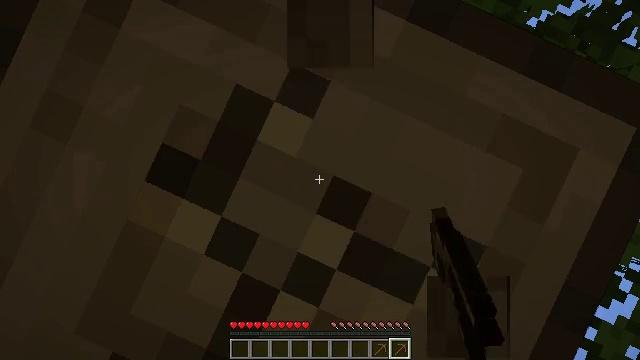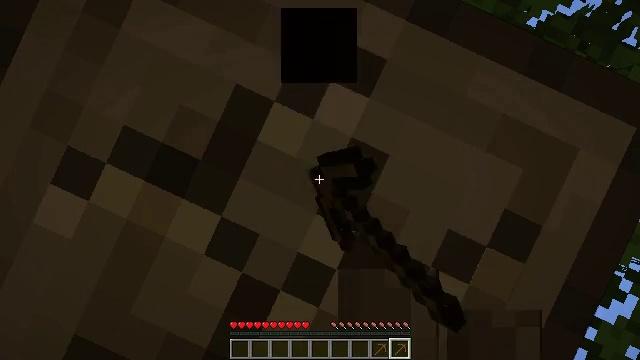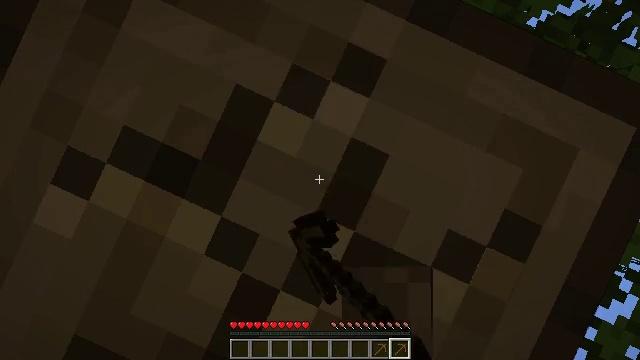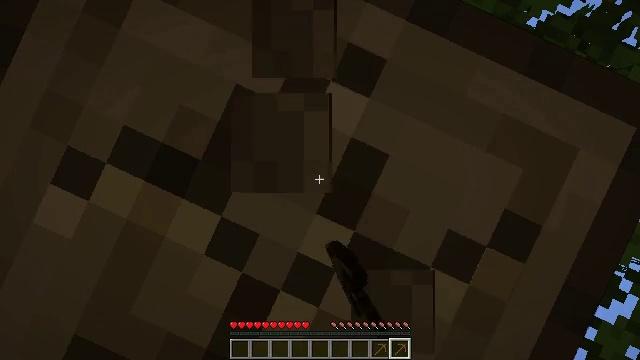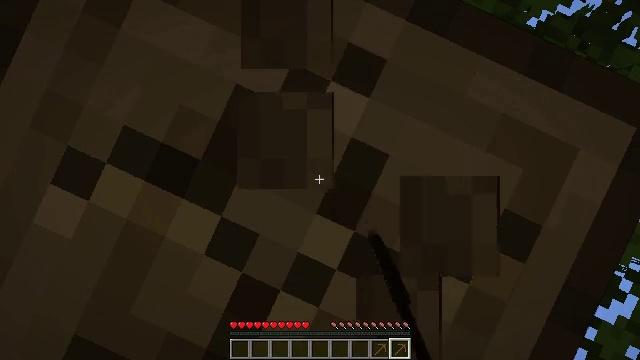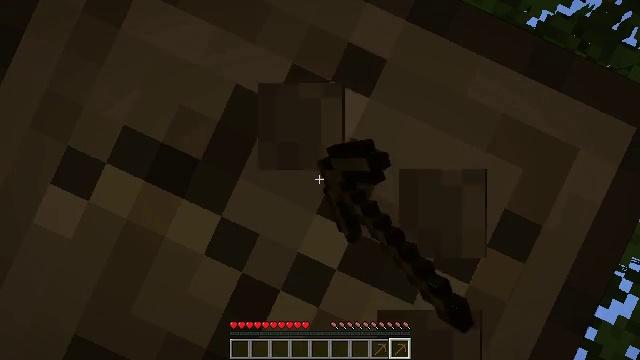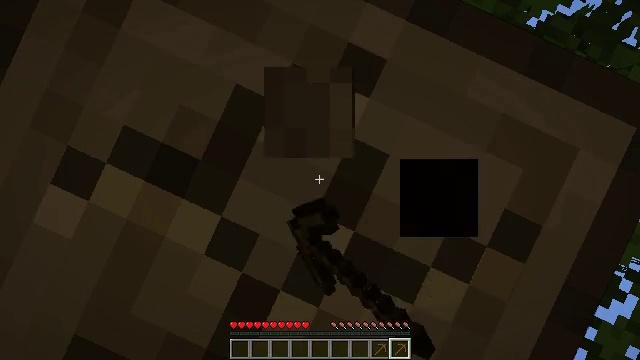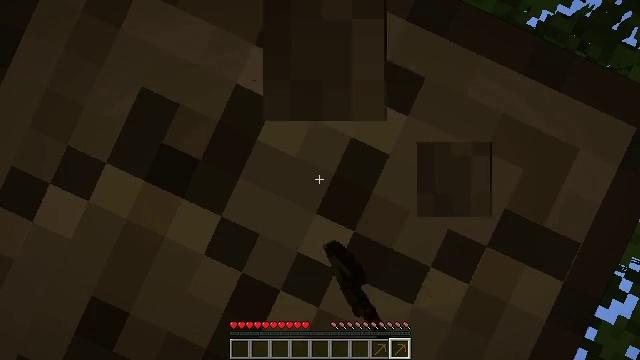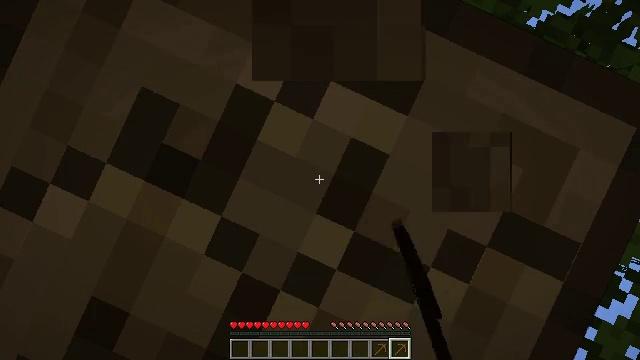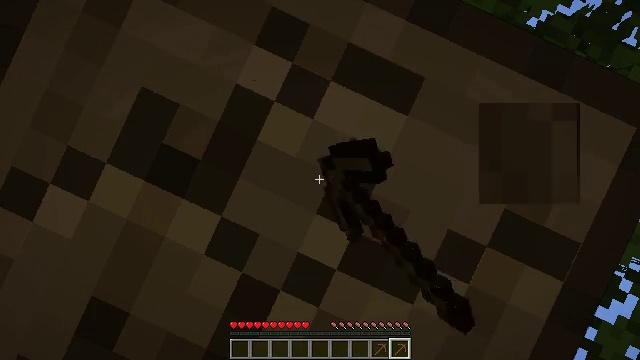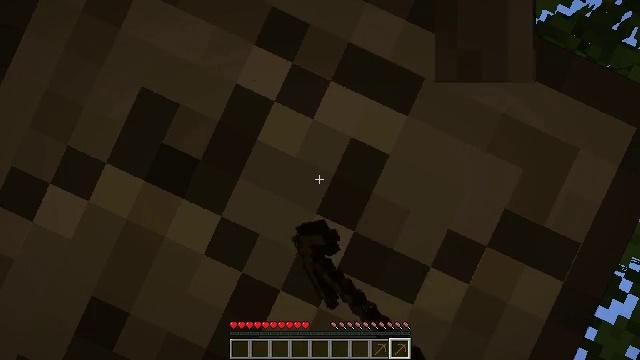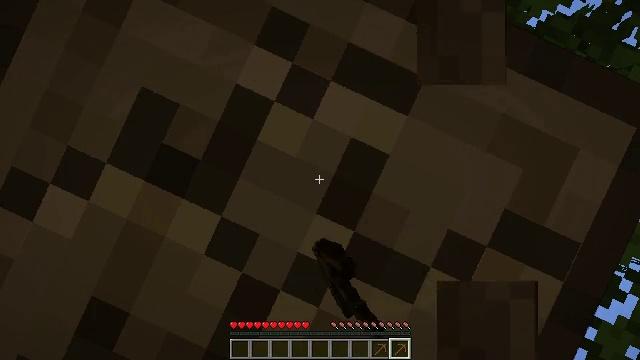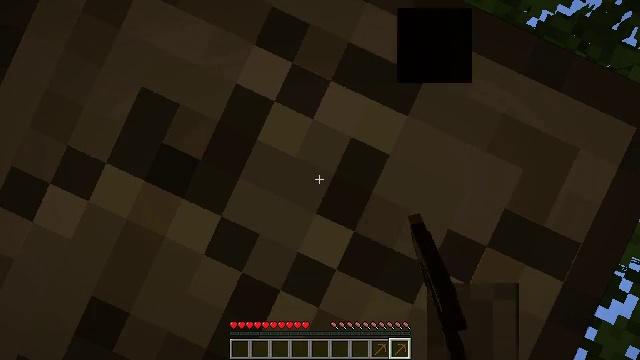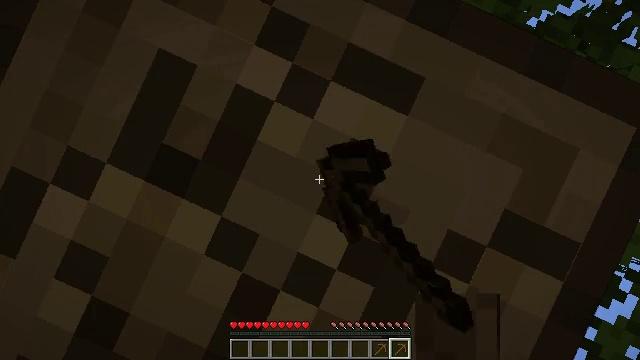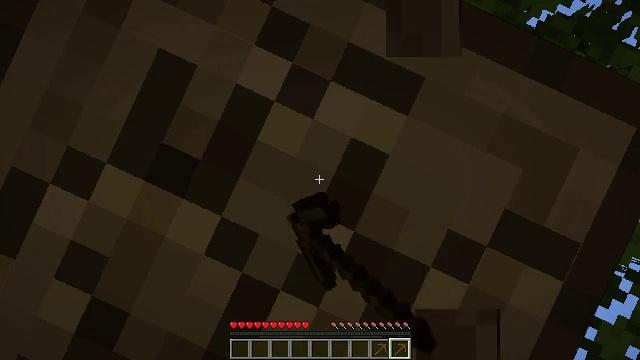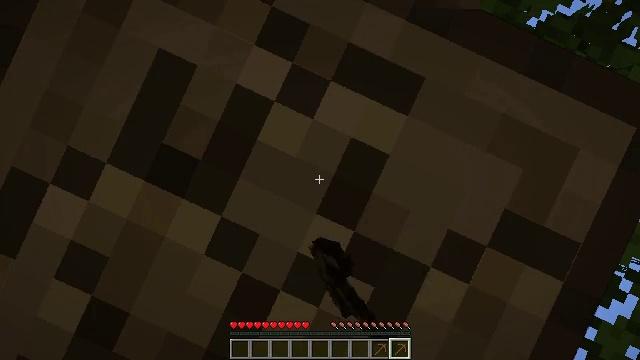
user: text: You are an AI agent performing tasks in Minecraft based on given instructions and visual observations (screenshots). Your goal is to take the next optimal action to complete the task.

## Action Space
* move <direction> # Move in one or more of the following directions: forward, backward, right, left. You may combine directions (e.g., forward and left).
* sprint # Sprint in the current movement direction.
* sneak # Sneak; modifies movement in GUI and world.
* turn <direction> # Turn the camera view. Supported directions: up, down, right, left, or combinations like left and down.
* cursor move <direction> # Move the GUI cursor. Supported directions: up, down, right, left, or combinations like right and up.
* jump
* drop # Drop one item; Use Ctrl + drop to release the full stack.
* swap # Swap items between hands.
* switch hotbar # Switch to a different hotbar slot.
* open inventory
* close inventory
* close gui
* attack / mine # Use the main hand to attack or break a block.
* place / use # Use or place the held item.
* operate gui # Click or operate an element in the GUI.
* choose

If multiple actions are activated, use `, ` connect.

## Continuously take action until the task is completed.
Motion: motion action
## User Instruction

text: Chop down the oak log.
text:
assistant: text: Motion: attack / mine
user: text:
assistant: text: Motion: attack / mine
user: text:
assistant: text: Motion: attack / mine
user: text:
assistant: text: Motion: attack / mine
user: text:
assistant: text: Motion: attack / mine
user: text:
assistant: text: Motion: attack / mine
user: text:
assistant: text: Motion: attack / mine
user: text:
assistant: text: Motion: attack / mine
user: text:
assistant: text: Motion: attack / mine
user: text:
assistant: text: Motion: attack / mine
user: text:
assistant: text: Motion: attack / mine
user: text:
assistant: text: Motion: attack / mine
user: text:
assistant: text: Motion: attack / mine
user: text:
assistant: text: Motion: attack / mine
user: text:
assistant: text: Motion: attack / mine
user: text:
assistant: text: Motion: attack / mine
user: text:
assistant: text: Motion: attack / mine
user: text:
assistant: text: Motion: attack / mine
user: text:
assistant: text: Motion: attack / mine
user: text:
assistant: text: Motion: attack / mine
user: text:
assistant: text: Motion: attack / mine
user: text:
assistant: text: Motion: attack / mine
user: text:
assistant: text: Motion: attack / mine
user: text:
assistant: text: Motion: attack / mine
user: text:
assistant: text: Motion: attack / mine
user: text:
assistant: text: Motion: attack / mine
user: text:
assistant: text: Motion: attack / mine
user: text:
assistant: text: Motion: attack / mine
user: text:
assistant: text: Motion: attack / mine
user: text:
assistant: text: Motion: attack / mine